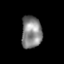
Tissue: lung
Cell type: Epithelial cells
Senescence score: 0.213
Nuclear area (px): 643
Mean DAPI intensity: 133.191